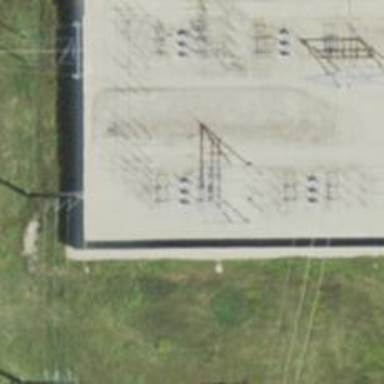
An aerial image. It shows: Switch used for power control.